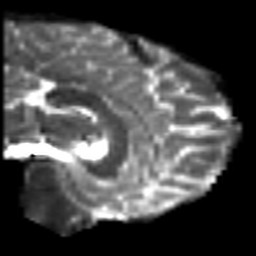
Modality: T2w
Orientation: sagittal
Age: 21
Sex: male
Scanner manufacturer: siemens
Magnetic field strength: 3 T
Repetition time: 7 s
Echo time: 0.0926 s